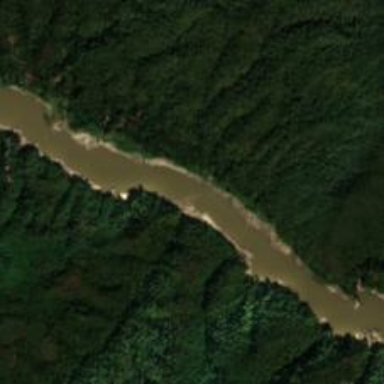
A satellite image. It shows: Beautiful river scene.